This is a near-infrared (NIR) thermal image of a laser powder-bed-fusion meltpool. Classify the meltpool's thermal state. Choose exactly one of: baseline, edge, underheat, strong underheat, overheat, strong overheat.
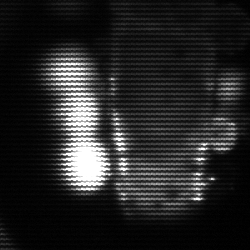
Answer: strong underheat